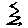
Label: zigzag